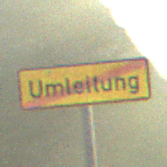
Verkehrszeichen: EndeDerUmleitungsankuendigung
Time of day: SunriseSunset
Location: Outdoor (Nature)
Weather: PartlyCloudy
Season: Summer
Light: Natural